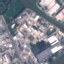
Land use / land cover class: Industrial